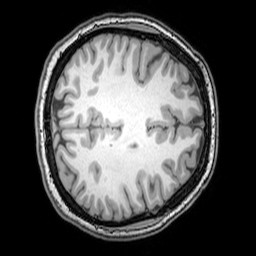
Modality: T1w
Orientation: axial
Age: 22
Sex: female
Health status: healthy
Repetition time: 0.081 s
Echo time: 0.037 s